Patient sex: M
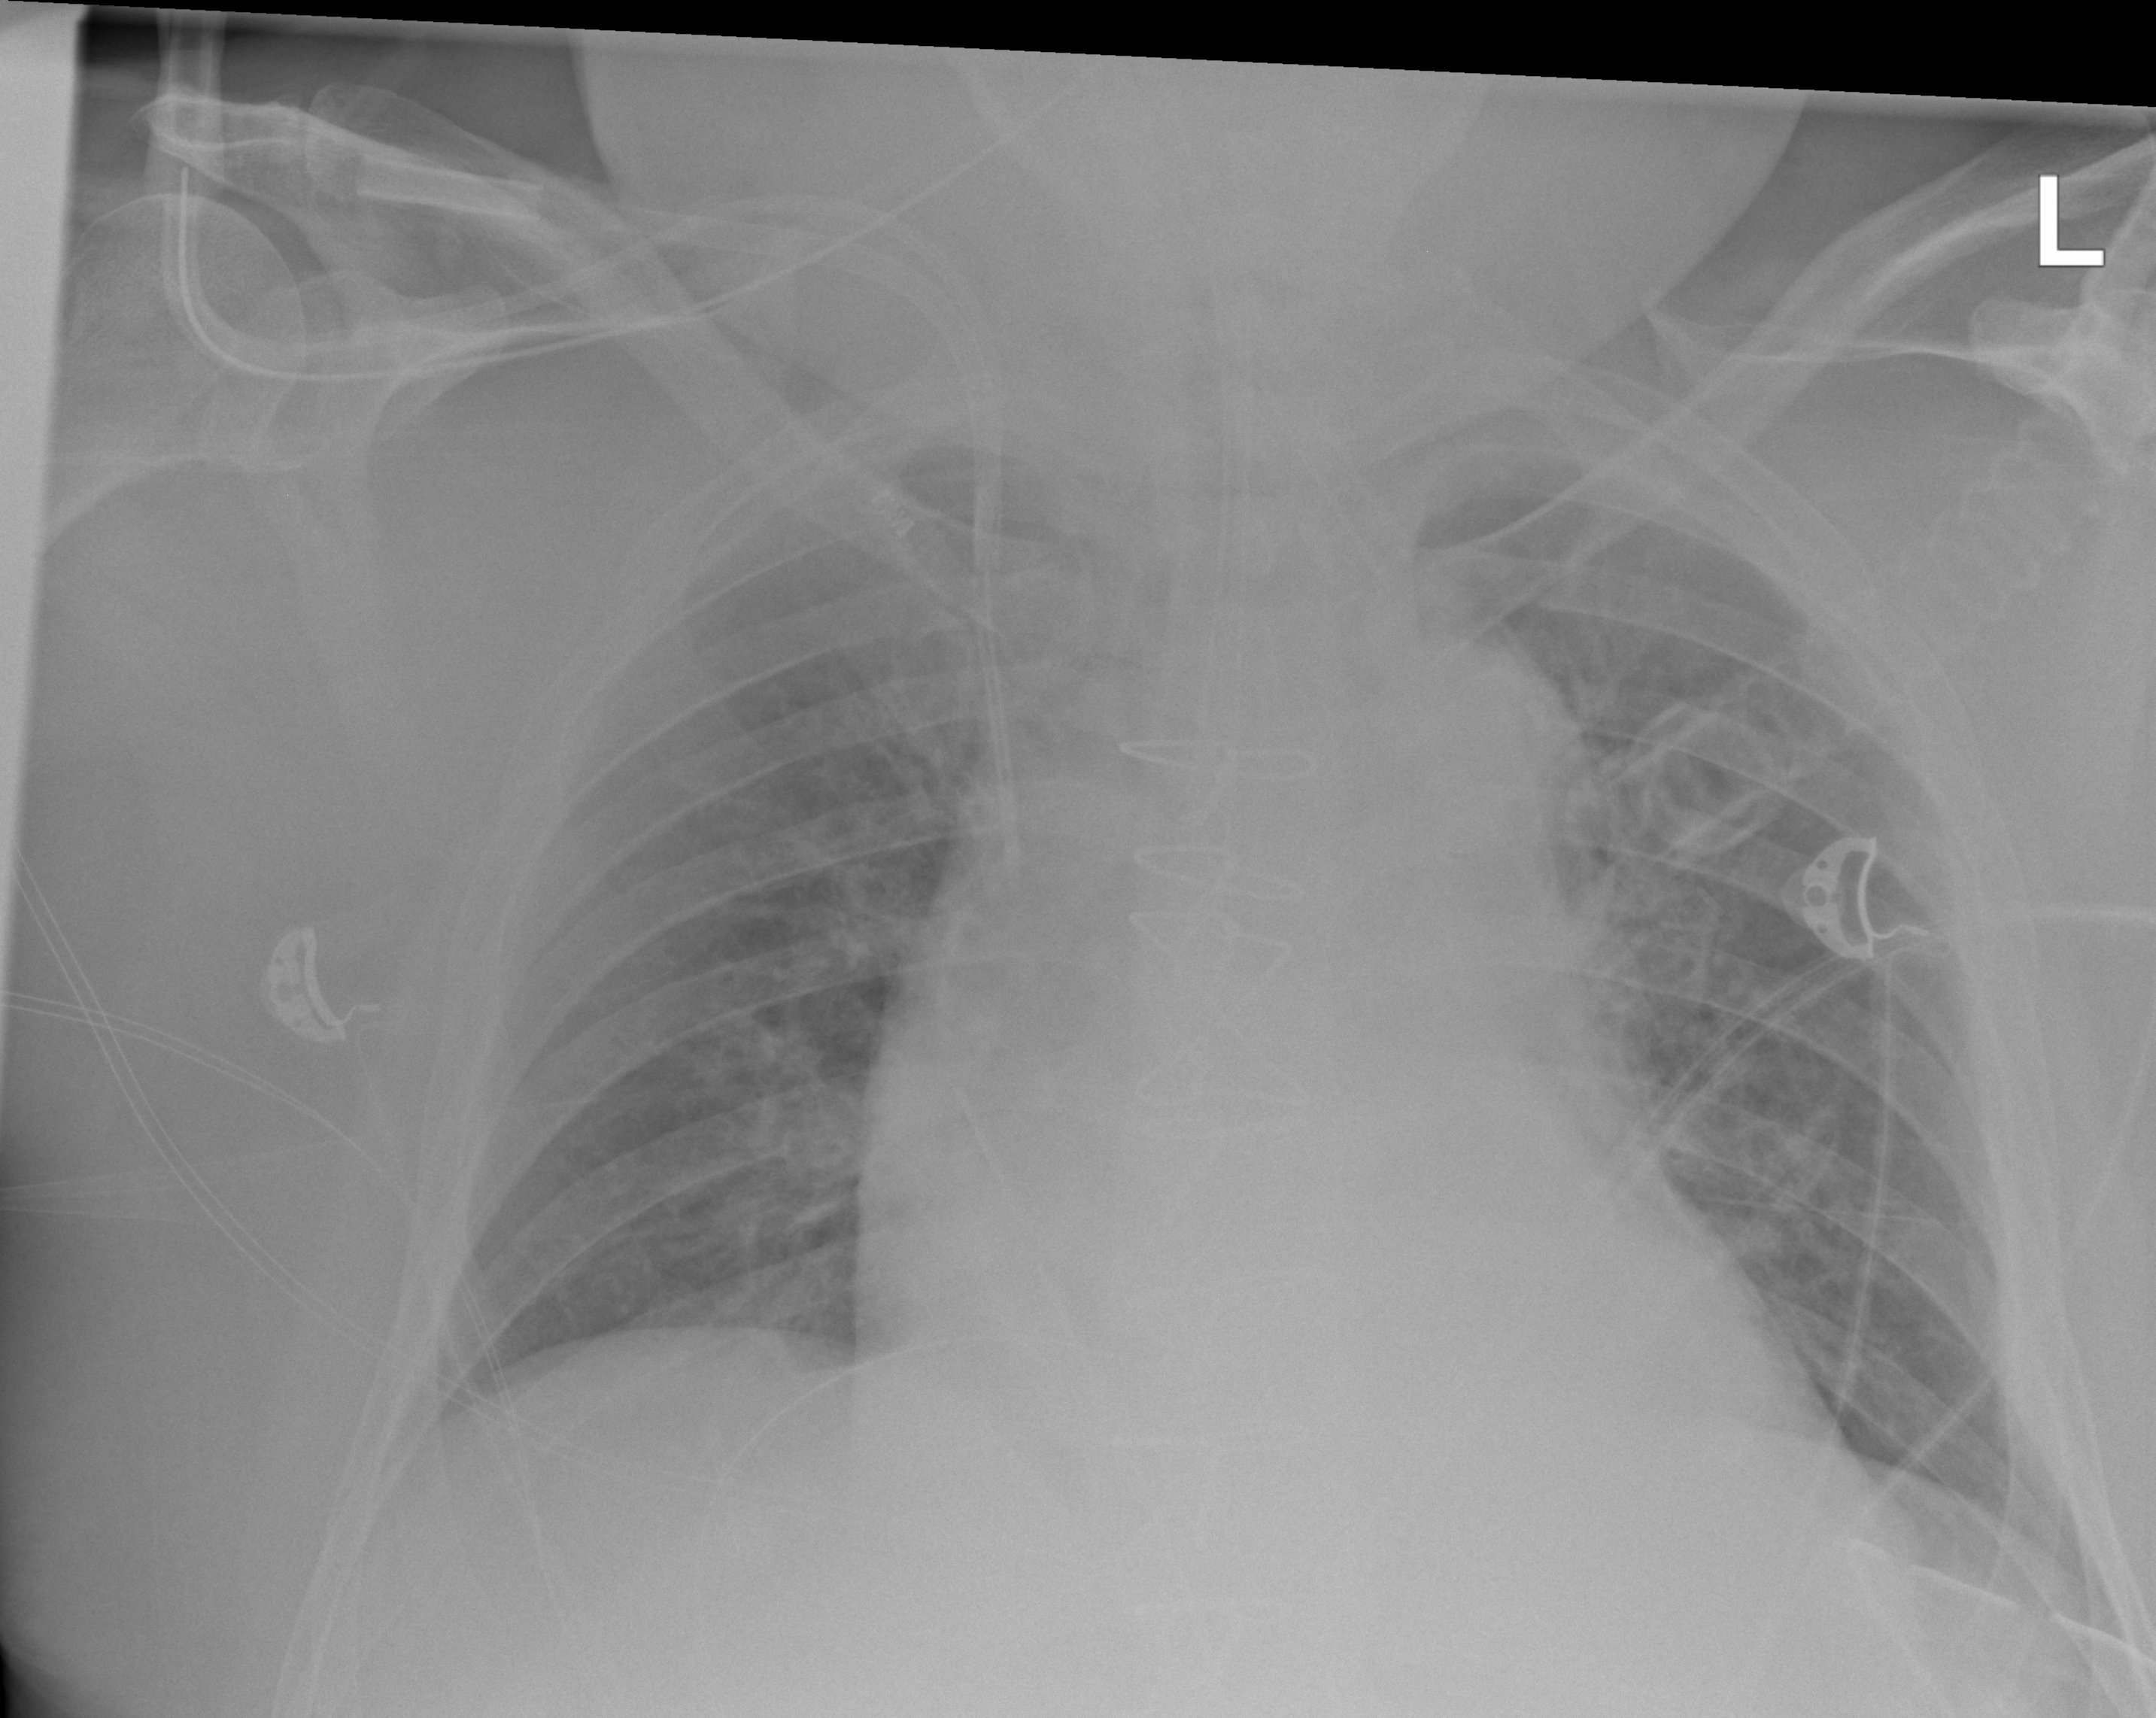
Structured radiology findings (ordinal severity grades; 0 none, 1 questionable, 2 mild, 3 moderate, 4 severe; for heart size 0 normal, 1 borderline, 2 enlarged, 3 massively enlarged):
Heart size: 2
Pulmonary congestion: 2
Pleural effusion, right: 1
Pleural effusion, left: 1
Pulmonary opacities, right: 0
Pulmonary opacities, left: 0
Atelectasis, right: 0
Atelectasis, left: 0